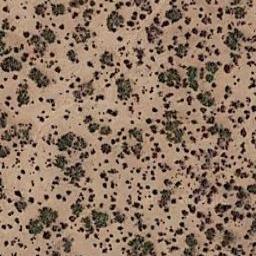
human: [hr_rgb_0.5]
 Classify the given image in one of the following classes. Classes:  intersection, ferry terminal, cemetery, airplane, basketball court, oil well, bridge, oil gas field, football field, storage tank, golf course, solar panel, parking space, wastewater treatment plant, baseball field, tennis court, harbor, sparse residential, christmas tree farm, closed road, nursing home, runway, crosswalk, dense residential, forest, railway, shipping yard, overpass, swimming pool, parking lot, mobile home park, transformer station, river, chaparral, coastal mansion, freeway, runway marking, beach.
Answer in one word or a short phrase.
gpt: chaparral